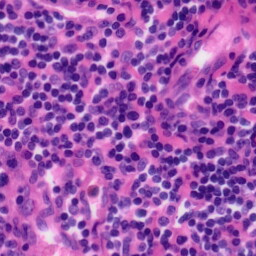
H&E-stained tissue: Tonsil